The image is a wavelet scalogram (time versus scale/frequency) of a rolling-element bearing's vibration signal. What is the most likely bearing condition (normal, inner_race, outer_race, ball)?
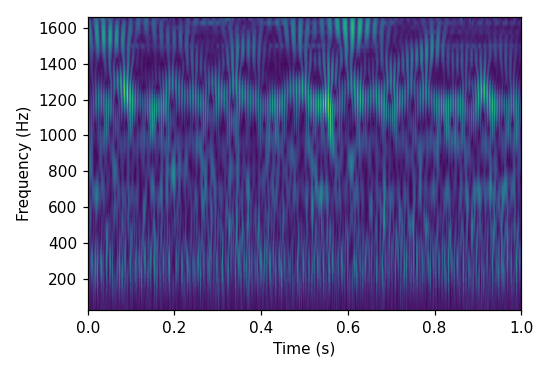
Answer: outer_race